五年级 · 立体几何学
下面的图形中, 不能折为正方体的是 ( $\quad$ 。
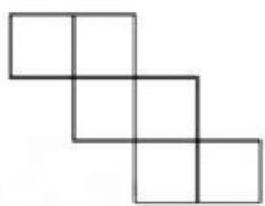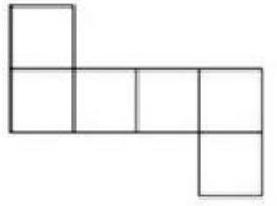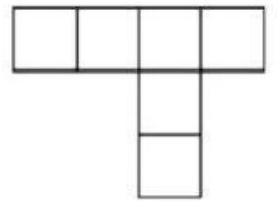
A.

B.

C.

答案: C
解析: 答案:C $\quad